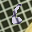
Label: 6